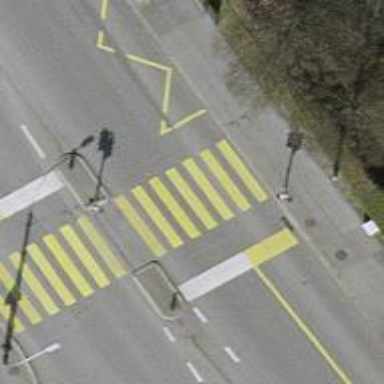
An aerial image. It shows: Road crossing with traffic signals and pedestrian island.